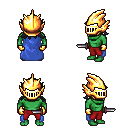
a pixel art fantasy rpg character, male body template, orc, green skin, blue cape, red pants, raven loose hair, gold helm, gold gloves, dagger, four views (front, back, left, right), 2x2 character sprite sheet, small pixel art, hard edges, no anti-aliasing